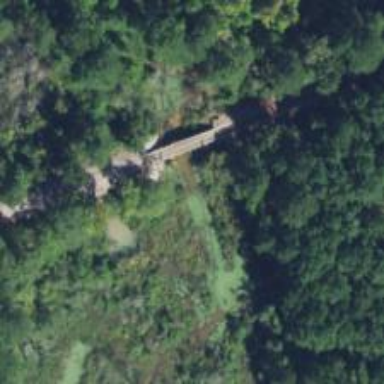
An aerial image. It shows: Preserved railway bridge.